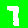
Digit: 7